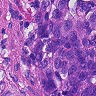
Metastatic tissue present: yes